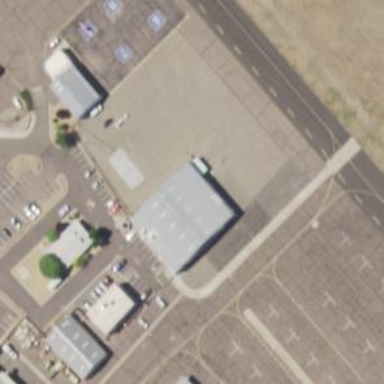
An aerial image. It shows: Hangar.